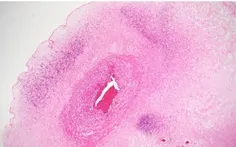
(D) Umbilical cord on the fetal side. Inflammatory cell infiltrate was stronger on the umbilical cord on the fetal side than on the placental side, and abscess formation was observed in Wharton's jelly. Strong magnification of. (x20).
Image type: pathology (h&e)